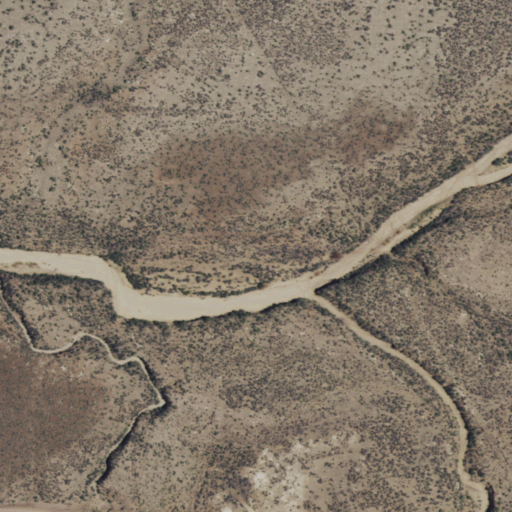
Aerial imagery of valley in New Mexico named Las Norias Canyon containing only shrub